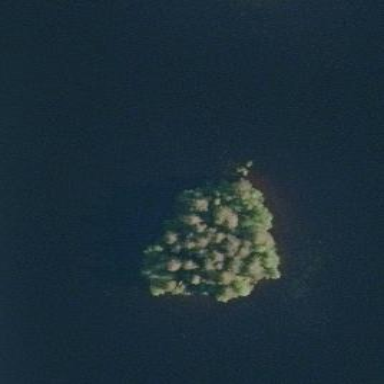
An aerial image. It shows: Islet surrounded by woodland.